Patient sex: F
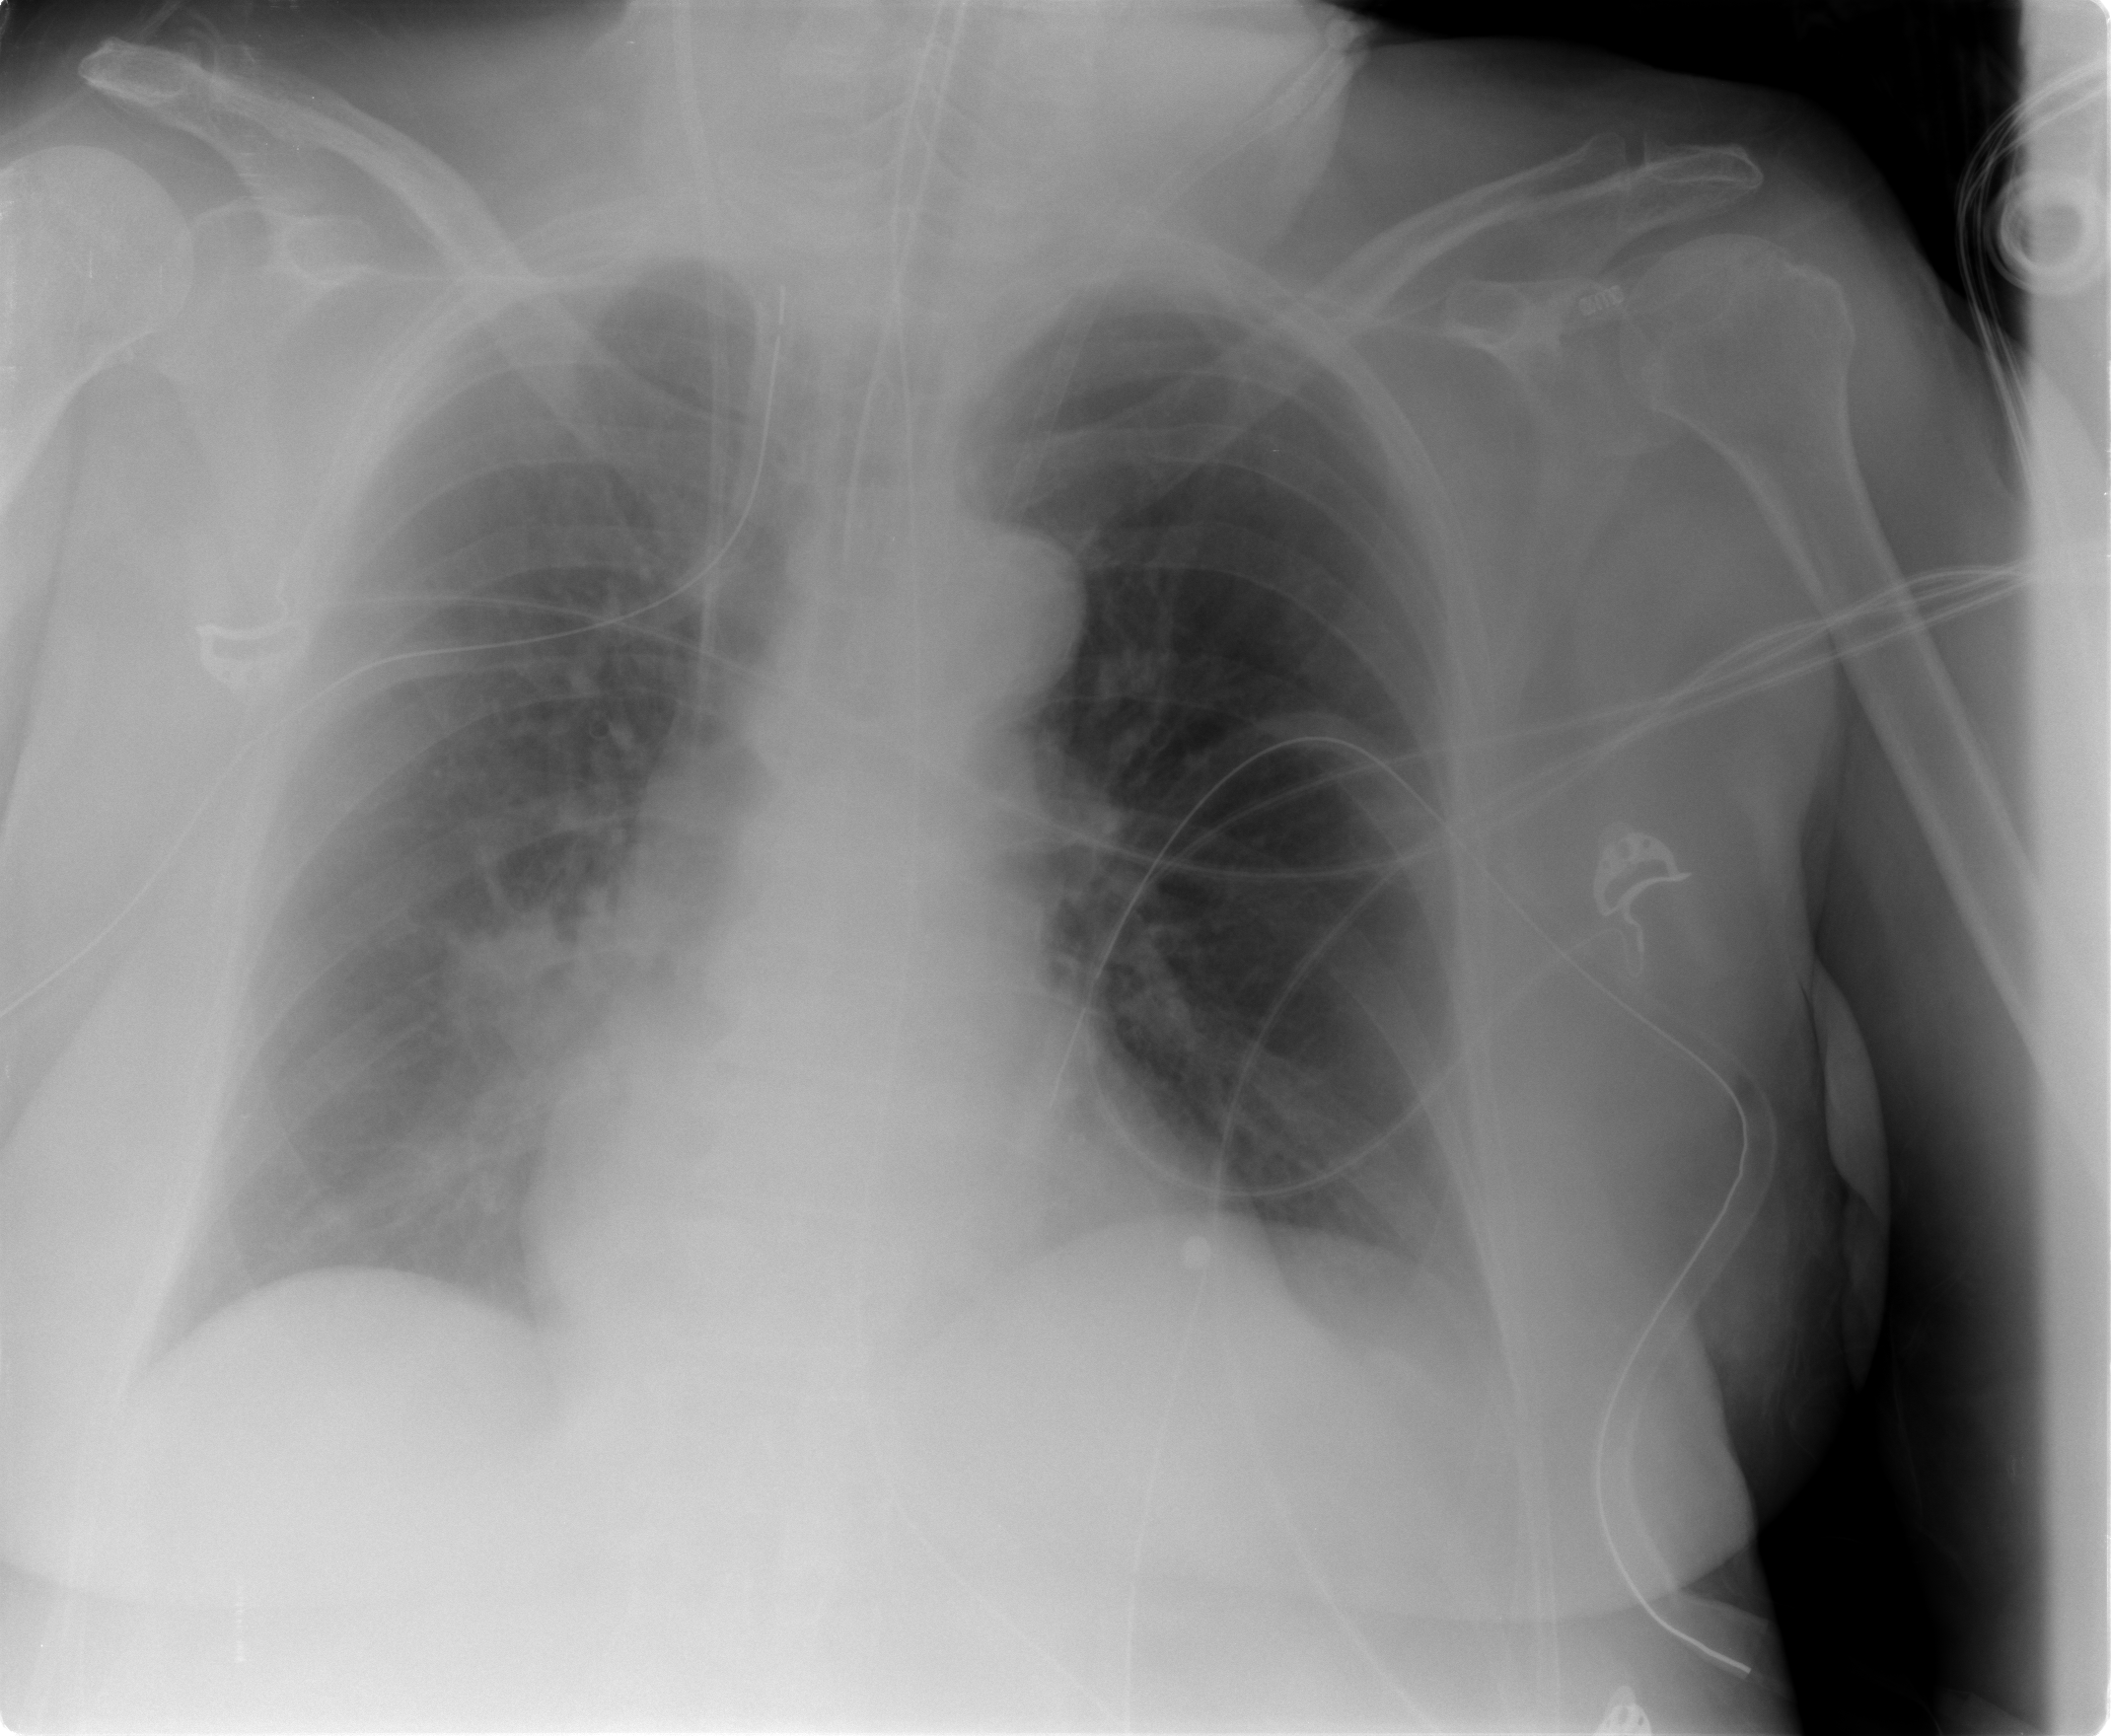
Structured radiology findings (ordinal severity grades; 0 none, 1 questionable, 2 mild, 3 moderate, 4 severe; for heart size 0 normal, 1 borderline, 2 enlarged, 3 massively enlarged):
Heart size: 0
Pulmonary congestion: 0
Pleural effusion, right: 0
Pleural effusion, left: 0
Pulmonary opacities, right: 2
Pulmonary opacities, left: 0
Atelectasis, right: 2
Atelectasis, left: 0